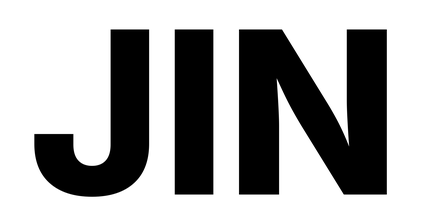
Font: Inter_ExtraBold